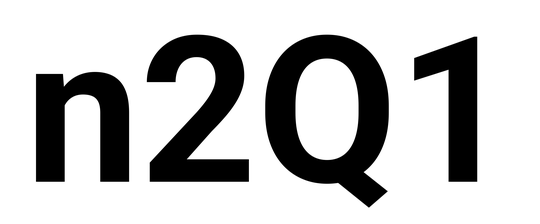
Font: Roboto_Bold